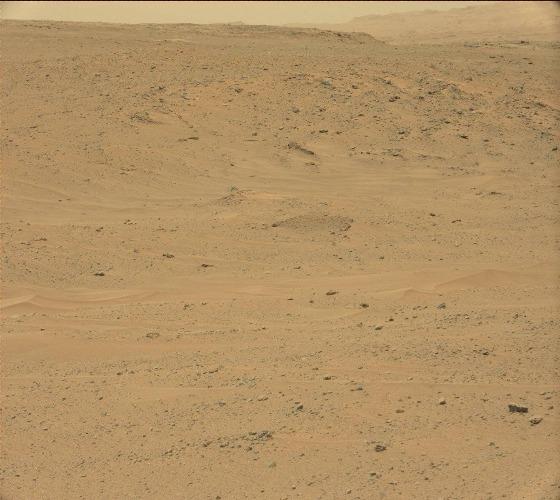
Terrain classes present: Gravel / Sand / Soil, Rock, Sky / Distant Mountains